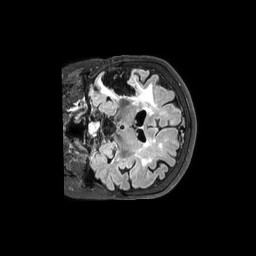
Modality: FLAIR
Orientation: coronal
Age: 73
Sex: female
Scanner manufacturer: philips
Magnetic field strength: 3 T
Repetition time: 4.8 s
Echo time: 0.34 s